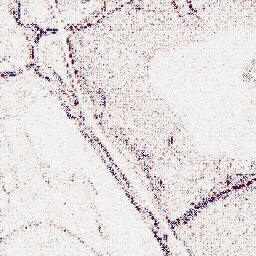
Category: wavelet
Decomposition family: wavelet_dwt
Decomposition parameters: wavelet: db2
level: 1
Upsampling method: regularized
Upsampling parameters: scale: 2
lambda_reg: 0.01
Upsampling scale: 2